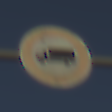
Verkehrszeichen: VerbotFuerKraftfahrzeugeUeberDreiKommaFuenfTonnen
Umgebung: Outdoor, Suburban
Tageszeit: SunriseSunset
Wetter: PartlyCloudy
Licht: Natural
Jahreszeit: NotSpecified
Kontrast: HighContrast